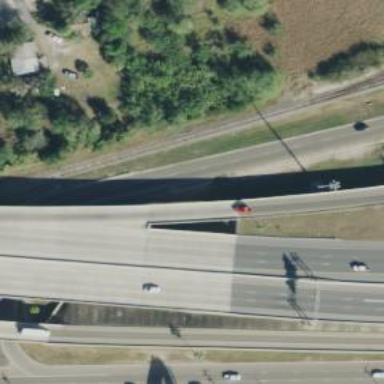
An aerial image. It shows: Trestle bridge on motorway.